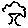
Label: tree